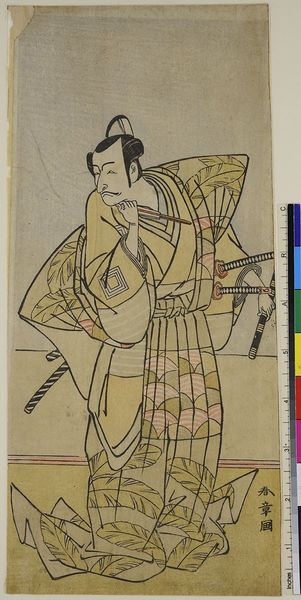
Künstler: Katsukawa Shunsh&#x14D;
Standort: Hamburg
Institution: Museum für Kunst und Gewerbe Hamburg
Schlagwörter: feder, laub, mann, umhang, weiß, gelb, grün, haar, schwarz, blick, rot, teppich, schnurrbart, federn, halten, stehen, herr, schauen, theater, rosa, holzschnitt, japan, schrift, papier, stab, grafik, zopf, asien, druck, druckgraphik, druckgrafik, schwert, schwerter, stempel, degen, tracht, china, stäbe, zeit, schauspieler, farbholzschnitt, schauspielerin, maßstab, graphk, kimono, samurai, schriftzeichne, volkstracht, kabuki, edo, reproduktionen, 1900, druckerzeugnisse, theateraufführung